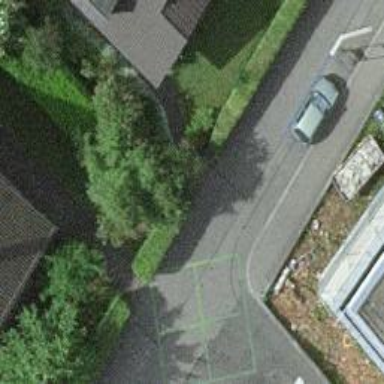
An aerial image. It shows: Asphalt road designated as living street.